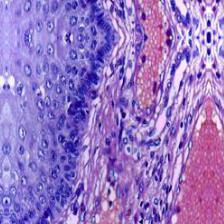
Diagnosis: Normal